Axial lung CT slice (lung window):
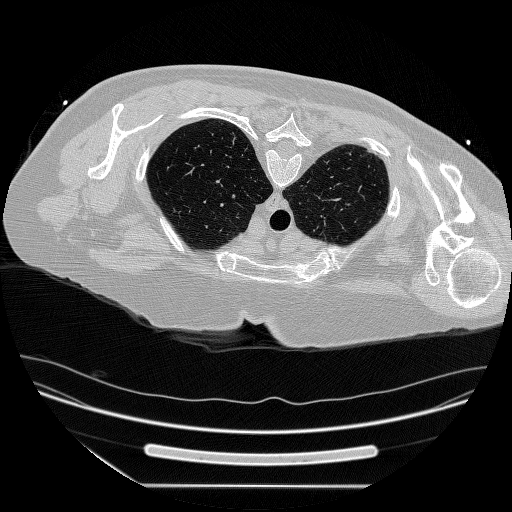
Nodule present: no